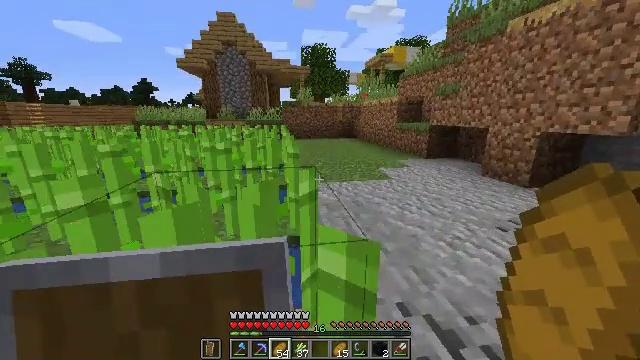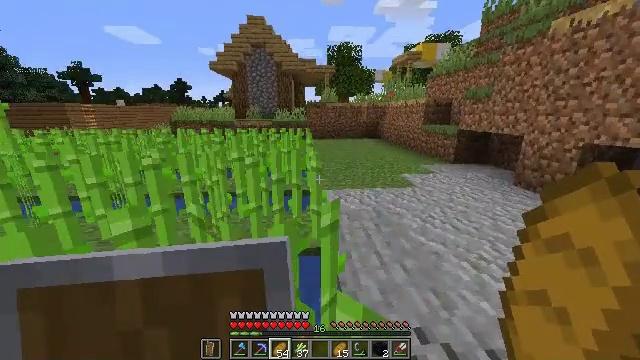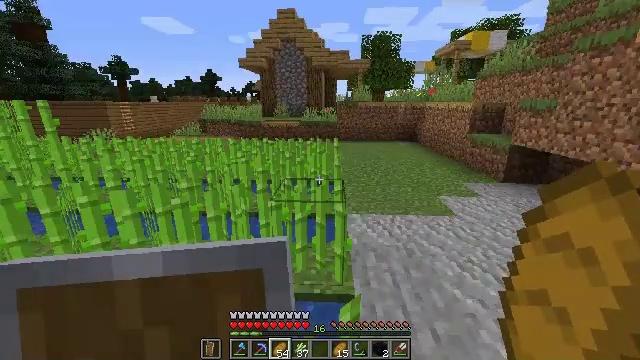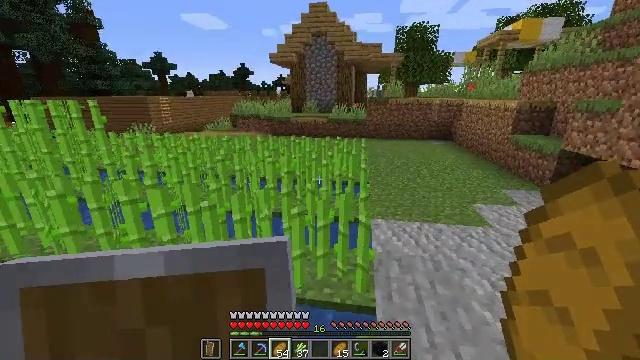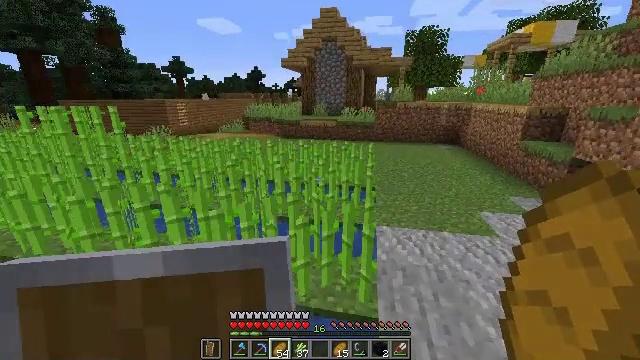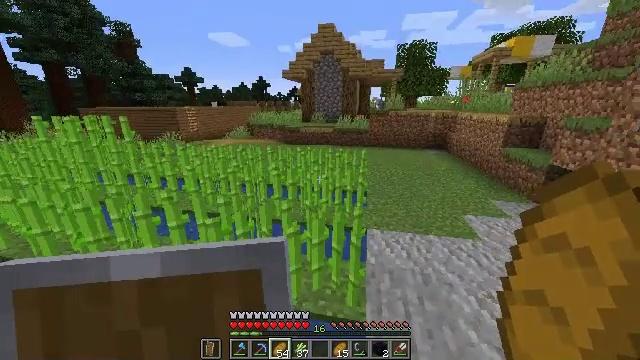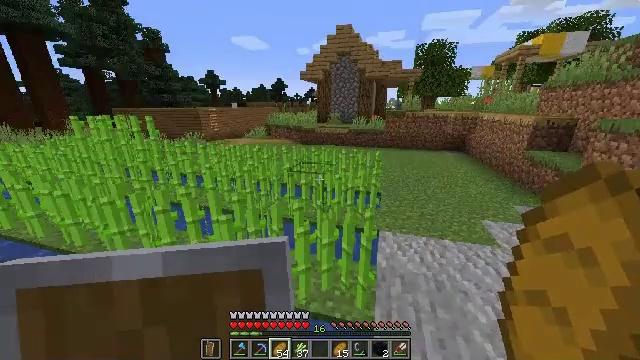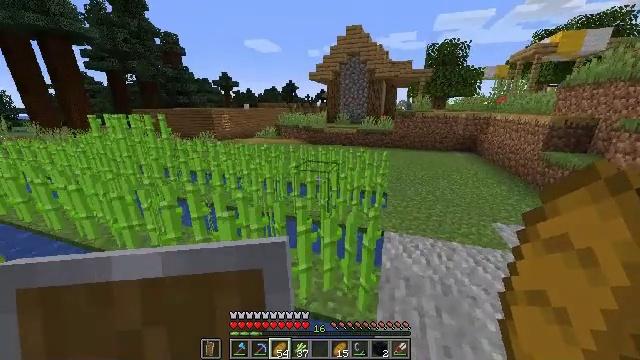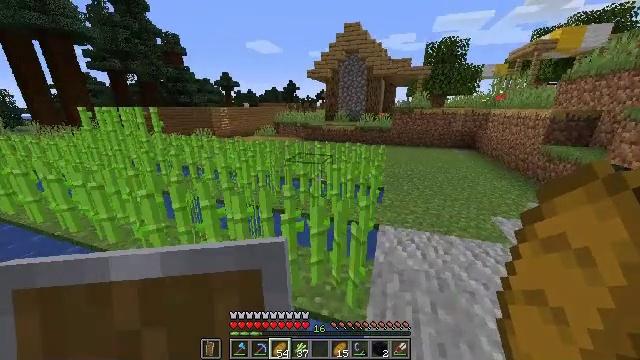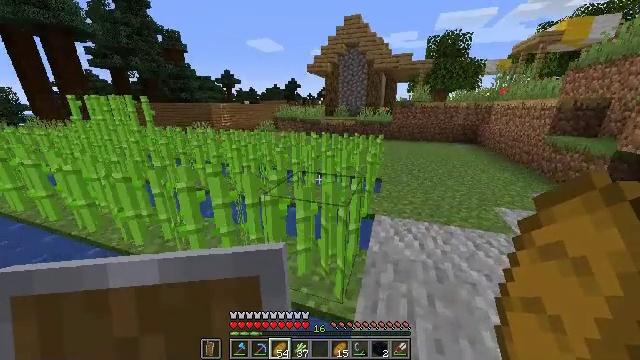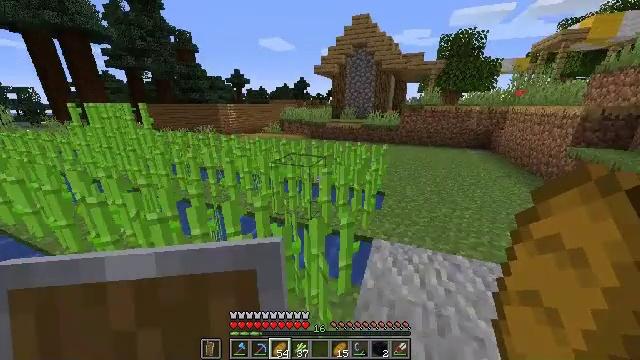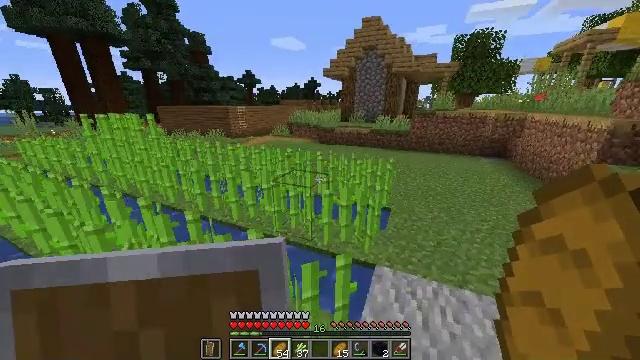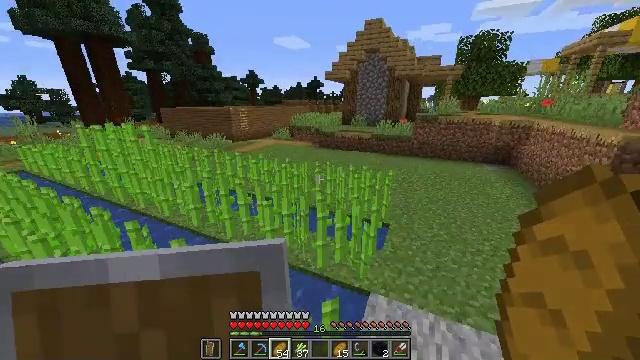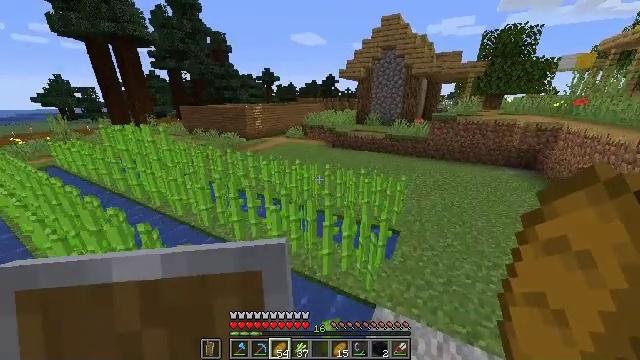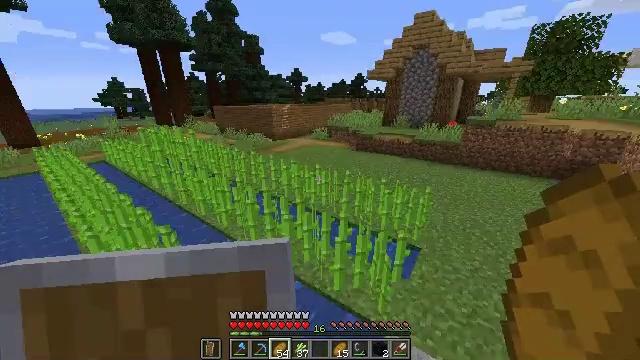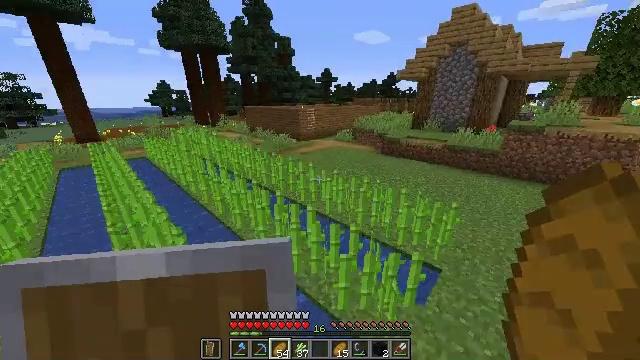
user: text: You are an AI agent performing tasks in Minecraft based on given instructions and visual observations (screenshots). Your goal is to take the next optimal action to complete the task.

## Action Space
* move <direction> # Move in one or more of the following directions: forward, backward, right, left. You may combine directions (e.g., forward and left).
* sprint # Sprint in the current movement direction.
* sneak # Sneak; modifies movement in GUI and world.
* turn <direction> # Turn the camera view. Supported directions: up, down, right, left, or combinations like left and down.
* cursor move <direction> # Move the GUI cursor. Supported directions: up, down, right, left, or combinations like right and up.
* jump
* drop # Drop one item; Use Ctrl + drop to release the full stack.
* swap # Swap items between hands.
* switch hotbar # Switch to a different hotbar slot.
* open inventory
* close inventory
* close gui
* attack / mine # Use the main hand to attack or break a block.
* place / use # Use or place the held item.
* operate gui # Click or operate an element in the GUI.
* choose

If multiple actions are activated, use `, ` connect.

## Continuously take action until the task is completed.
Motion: motion action
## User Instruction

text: Collect sugar cane near water sources.
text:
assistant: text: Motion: move forward and move right, sprint, turn left, jump
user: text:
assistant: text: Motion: move forward and move right, sprint, turn left and down, jump
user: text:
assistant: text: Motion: move forward and move right, sprint, turn left and down, jump
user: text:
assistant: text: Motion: move forward and move right, sprint, turn left, jump
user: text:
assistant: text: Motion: move forward and move right, sprint, jump
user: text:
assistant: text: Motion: move forward and move right, sprint, turn left, jump
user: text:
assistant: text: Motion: move forward and move right, sprint, turn left, jump
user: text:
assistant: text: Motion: move forward and move right, sprint, jump
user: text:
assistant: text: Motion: move forward and move right, sprint, jump
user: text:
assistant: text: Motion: move forward and move right, sprint, turn left, jump
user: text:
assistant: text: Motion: move forward and move right, sprint, turn left, jump
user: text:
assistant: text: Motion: move forward and move right, sprint, jump
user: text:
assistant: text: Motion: move forward and move right, sprint, turn left, jump
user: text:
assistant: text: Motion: move forward and move right, sprint, turn left, jump
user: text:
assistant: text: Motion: move forward and move right, sprint, turn left, jump
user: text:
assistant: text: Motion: move forward and move right, sprint, turn left and up, jump
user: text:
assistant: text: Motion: move forward, sprint, turn left and up
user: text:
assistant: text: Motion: move forward, sprint, turn left
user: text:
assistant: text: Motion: move forward, sprint
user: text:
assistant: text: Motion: move forward, turn left
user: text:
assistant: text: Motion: move forward, turn left and up
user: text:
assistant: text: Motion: move forward, sprint, turn left and up
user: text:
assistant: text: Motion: move forward, sprint, turn left and up
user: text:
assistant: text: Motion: move forward, sprint
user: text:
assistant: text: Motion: move forward, sprint, turn left and up
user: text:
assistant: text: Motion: move forward, sprint
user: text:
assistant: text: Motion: move forward, sprint, turn up
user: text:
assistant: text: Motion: move forward, sprint, turn up
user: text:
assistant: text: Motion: move forward, sprint
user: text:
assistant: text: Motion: move forward, sprint